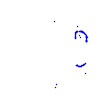
Particle: kaon